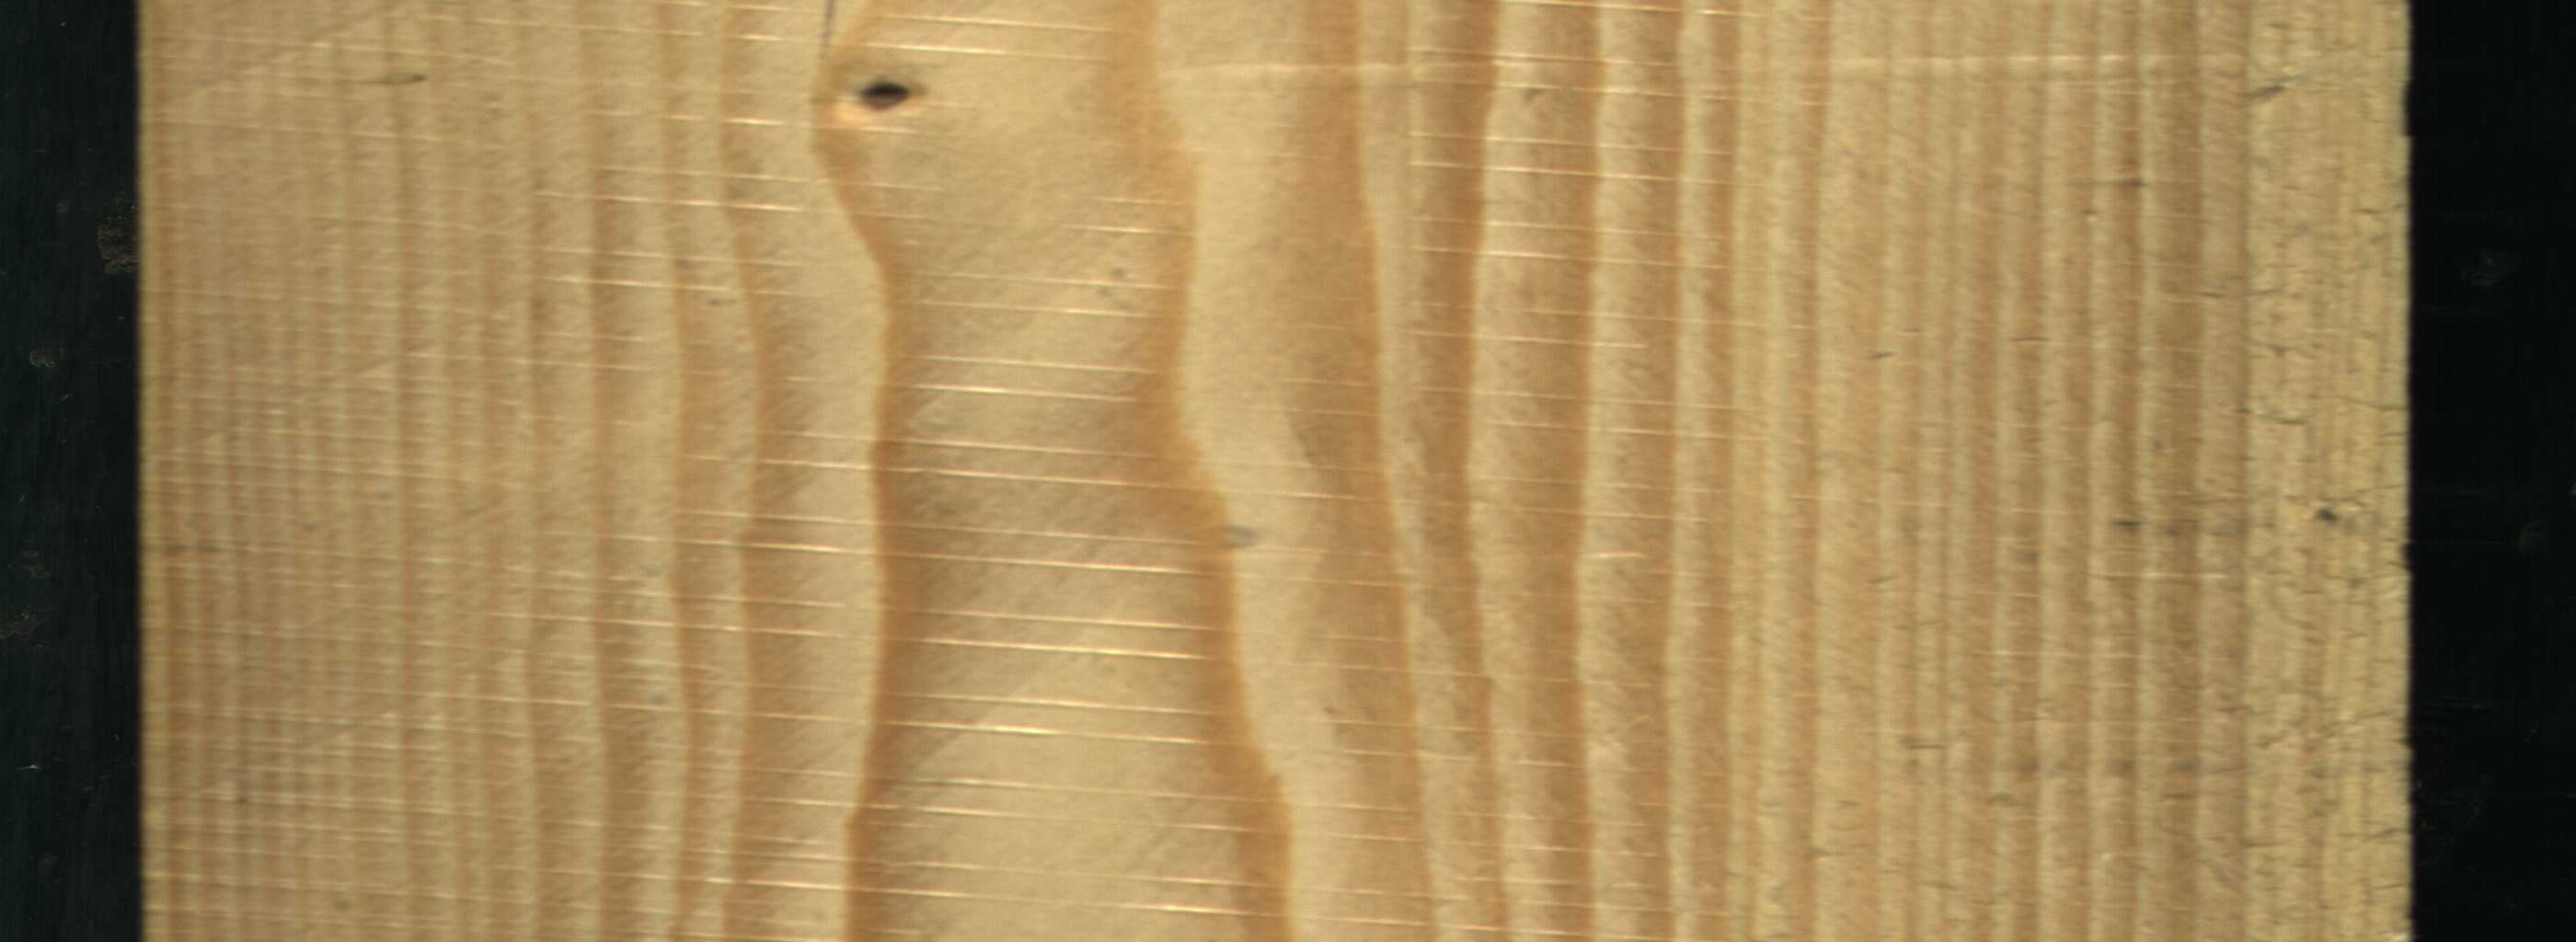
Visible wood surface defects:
Dead_Knot